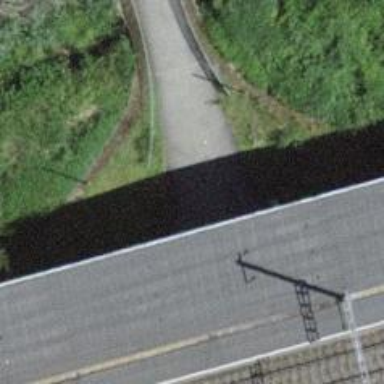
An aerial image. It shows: Tunnel footway.